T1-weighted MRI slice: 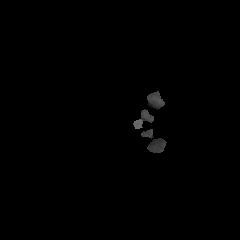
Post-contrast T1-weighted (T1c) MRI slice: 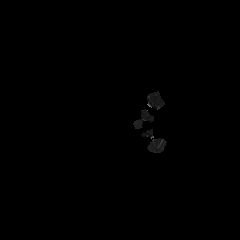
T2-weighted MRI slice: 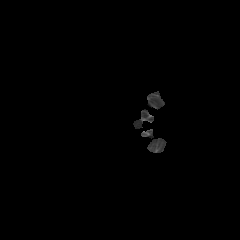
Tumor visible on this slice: no